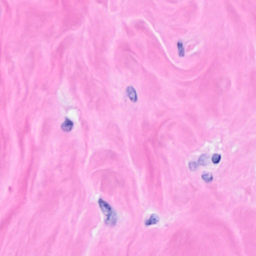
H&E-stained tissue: Breast